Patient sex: F
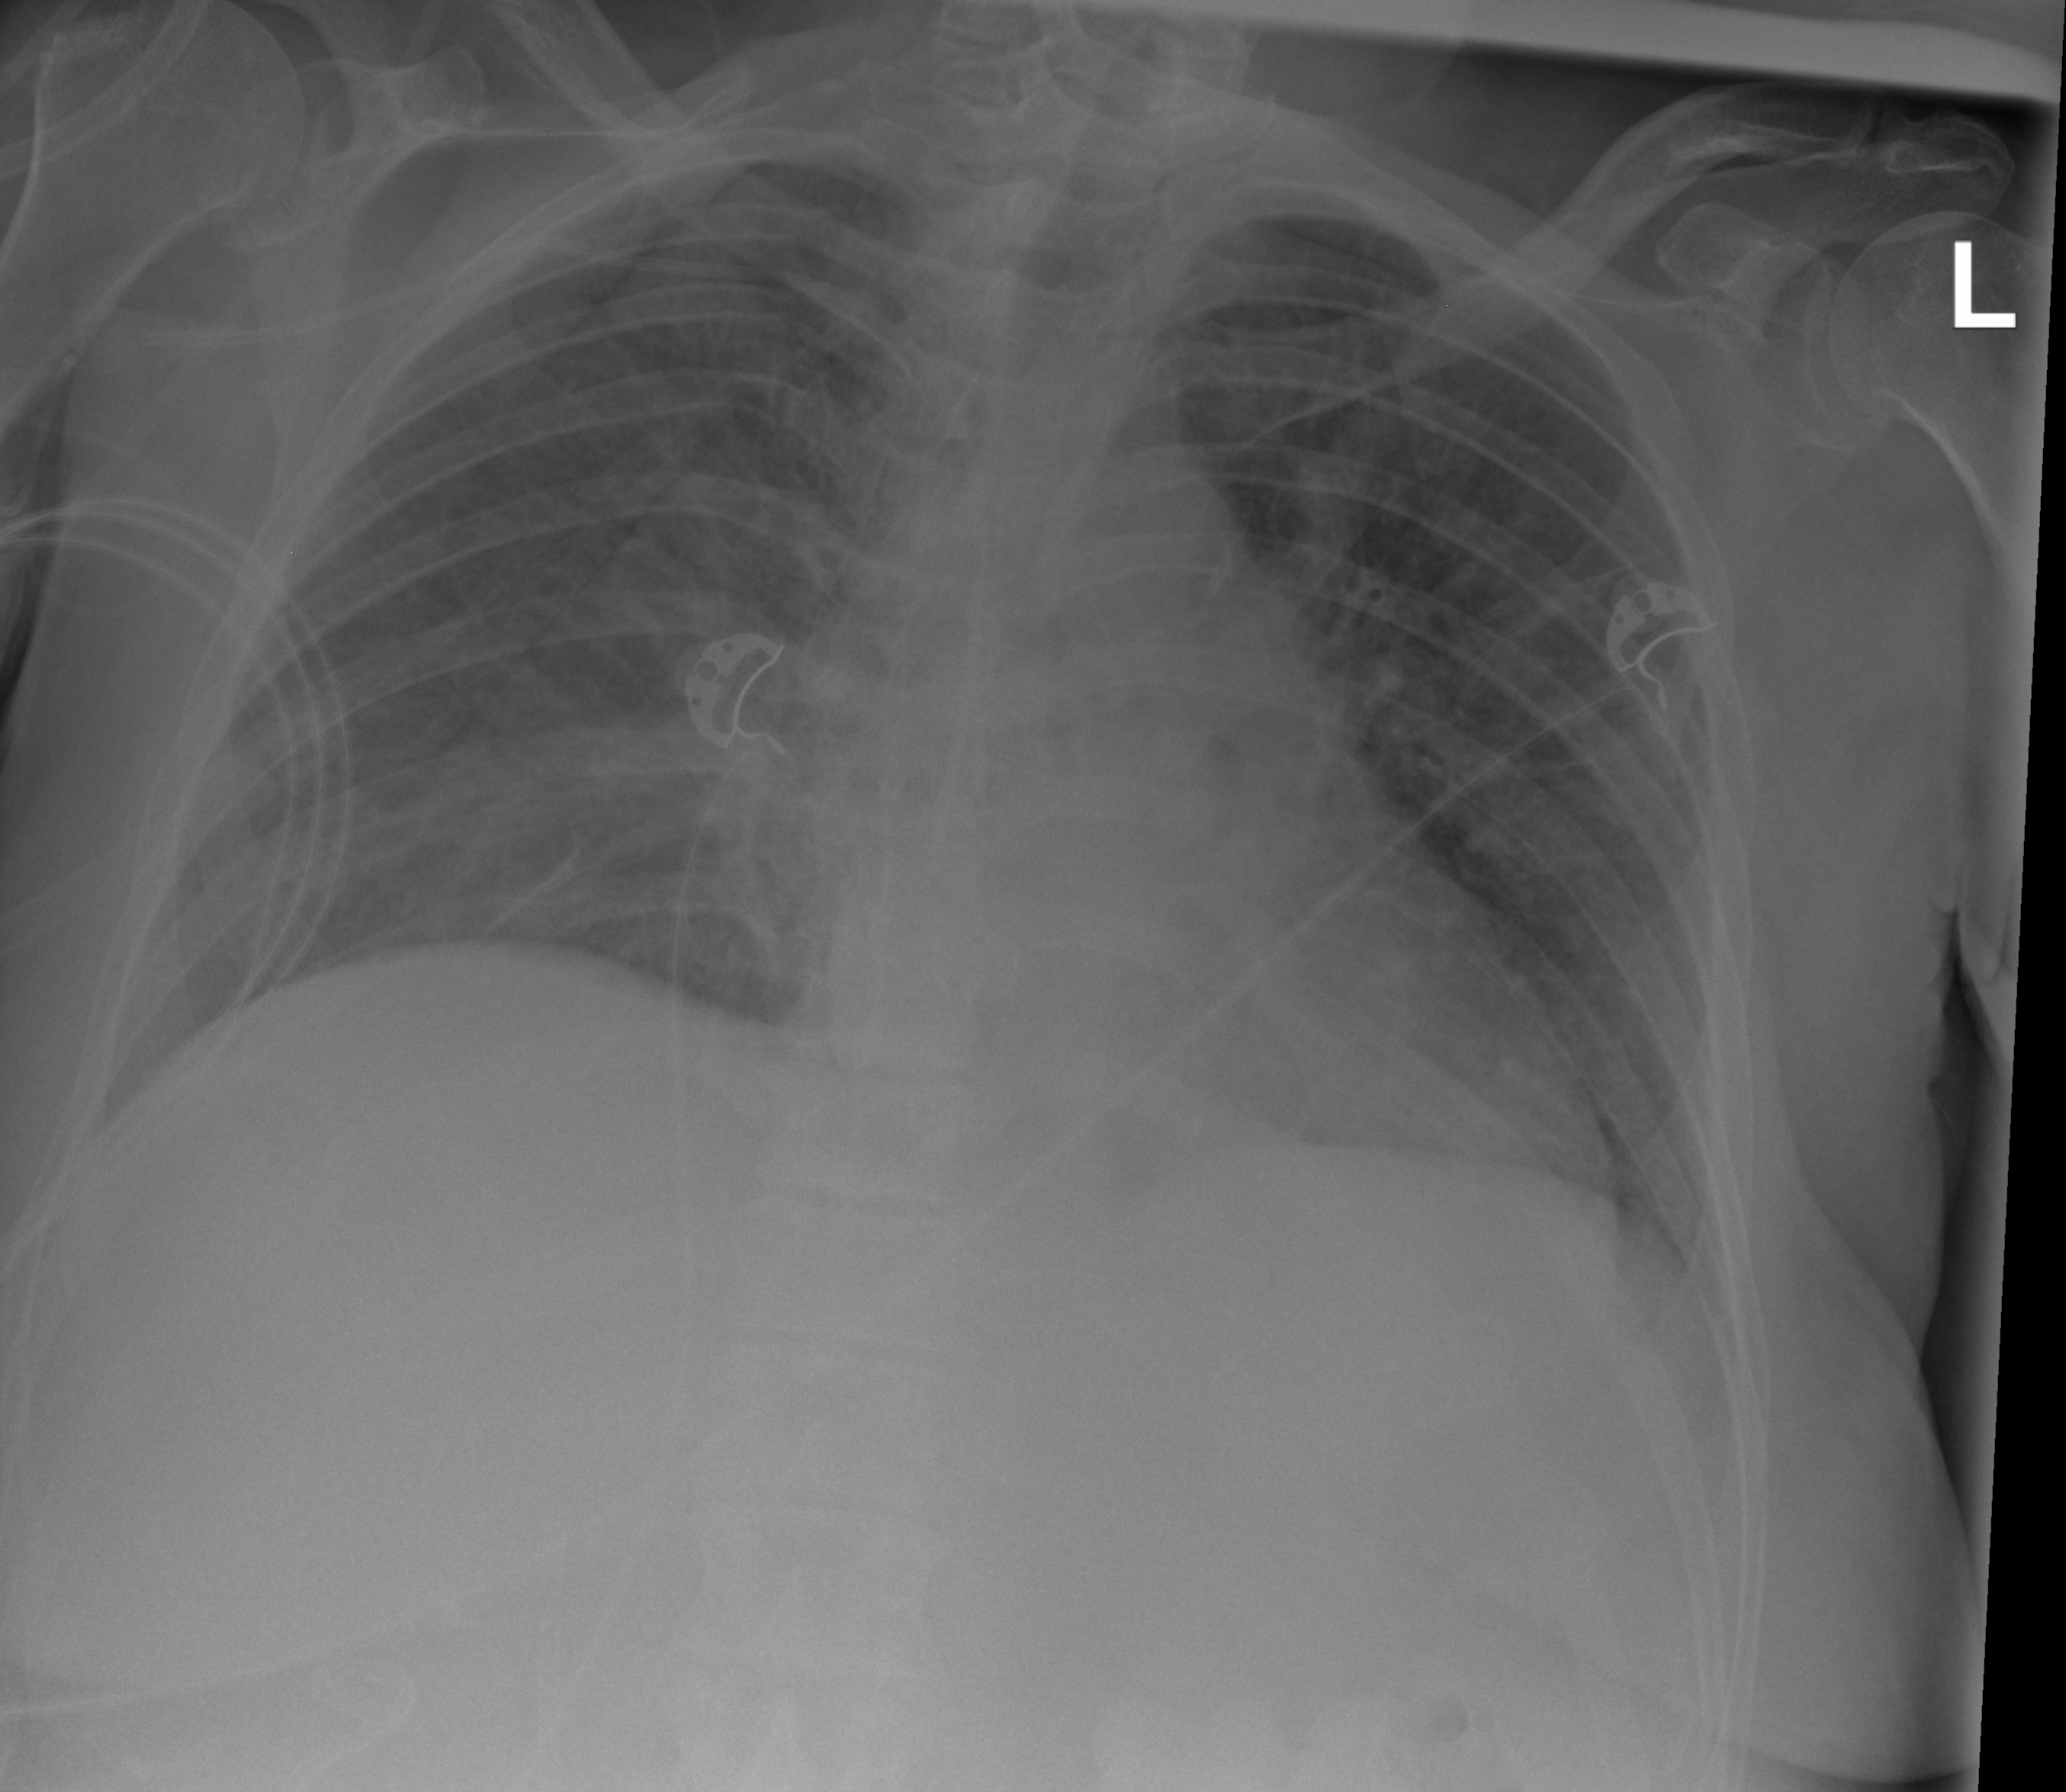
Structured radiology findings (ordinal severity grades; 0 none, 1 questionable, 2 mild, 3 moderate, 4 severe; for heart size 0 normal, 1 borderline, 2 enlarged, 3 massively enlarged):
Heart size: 0
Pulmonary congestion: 0
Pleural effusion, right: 0
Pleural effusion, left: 0
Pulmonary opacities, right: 0
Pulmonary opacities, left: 0
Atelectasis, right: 2
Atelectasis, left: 0